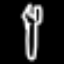
Label: fork